Question: In my app I have a list of events and their descriptions, now I want to show the event location on a MapView. So I used a 3dTransition as described in Android api demo (ApiDemo > Views > Animation > 3D Transition). The 3D Transition is working fine, but the problem is after the Transition when MapView is showing, it is flipped 180 degree (see the screen shot below). How can I display the map normally without further rotating the map? I used <URL> Following is my code: Please help...
'''
public class EventsActivity extends MapActivity implements DialogInterface.OnDismissListener {
private EventsItemModel eventsItemModel;
private Integer eventItemId;
private Integer eventCategoryId;
private static MapOverlay mapOverlay;
Drawable marker;
Context context;
private static String MY_LOCATION = "My Location";
private ViewGroup mContainer;
private ImageView mImageView;
private MapView mMapView;
private static boolean isFlipped = false;
@Override
public void onCreate(Bundle savedInstanceState) {
super.onCreate(savedInstanceState);
setContentView(R.layout.event_item_detail);
mContainer = (ViewGroup) findViewById(R.id.event_container);
// Since we are caching large views, we want to keep their cache
// between each animation
mContainer.setPersistentDrawingCache(ViewGroup.PERSISTENT_ANIMATION_CACHE);
mMapView = (MapView) findViewById(R.id.mapview);
mImageView = (ImageView) findViewById(R.id.mapPreview);
mImageView.setOnClickListener(new OnClickListener() {
@Override
public void onClick(View v) {
isFlipped = true;
applyRotation(1, 0, 90);
}
});
try {
eventCategoryId = getIntent().getIntExtra(AppConstants.EVENT_CATEGORY, 0);
eventItemId = getIntent().getIntExtra(AppConstants.EVENT_ID, 0);
}
catch (Exception e) {
e.printStackTrace();
}
}
public void onResume() {
super.onResume();
WeakReference<EventsActivity> weakContext = new WeakReference<EventsActivity>(this);
EventsAsyncTask task = new EventsAsyncTask(weakContext);
task.execute(eventItemId, eventCategoryId);
}
public void onTaskComplete(EventsItemModel eiModel) {
this.eventsItemModel = eiModel;
TextView calTitle = (TextView) findViewById(R.id.news_title);
TextView eventTitle = (TextView) findViewById(R.id.cal_event_title);
TextView calDate = (TextView) findViewById(R.id.cal_date);
TextView calTime = (TextView) findViewById(R.id.cal_time);
TextView calAddress = (TextView) findViewById(R.id.cal_address);
TextView calDescription = (TextView) findViewById(R.id.cal_description);
try {
calTitle.setText(eventsItemModel.getEventsCategory().getTitle());
calTitle.setVisibility(View.VISIBLE);
eventTitle.setText(eventsItemModel.getEventTitle());
calDate.setText(eventsItemModel.getFormattedDateRange());
// TODO:Format start and end time
calTime.setText("Time: " + eventsItemModel.getFormattedStartTime() + " - " + eventsItemModel.getFormattedEndTime());
calAddress.setText(eventsItemModel.getAddress());
calDescription.setText(eventsItemModel.getDescription());
System.out.println("<<<<<<<<< EventsActivity >>>>>>>>> isRead? " + eventsItemModel.getReadUnread());
eventsItemModel.setReadUnread(true);
System.out.println("<<<<<<<<<< EventsActivity >>>>>>>>>> isRead? " + eventsItemModel.getReadUnread());
}
catch (Exception e) {
e.printStackTrace();
}
mMapView.setBuiltInZoomControls(true);
setMapParameters();
createItemizedOverlay();
setLocationMarker(createMarker(R.drawable.location_marker));
showLocationPointOnMap();
}
@Override
public void onDismiss(DialogInterface dialog) {
}
@Override
protected boolean isRouteDisplayed() {
return false;
}
public void createItemizedOverlay() {
mapOverlay = new MapOverlay(this);
}
public void setLocationMarker(Drawable marker) {
mapOverlay.setLocationMarker(marker);
}
public void showLocationPointOnMap() {
GeoPoint geoPoint = new GeoPoint(0, 0);
if (eventsItemModel != null && eventsItemModel.getLatitude() != null && eventsItemModel.getLatitude().length() > 0 && eventsItemModel.getLongitude() != null
&& eventsItemModel.getLongitude().length() > 0) {
try {
geoPoint = new GeoPoint((int) (Double.parseDouble(eventsItemModel.getLatitude()) * 1E6), (int) (Double.parseDouble(eventsItemModel.getLongitude()) * 1E6));
}
catch (NumberFormatException e) {
e.printStackTrace();
}
OverlayItem item = new OverlayItem(geoPoint, MY_LOCATION, null);
mapOverlay.addItem(item);
mMapView.getOverlays().add(mapOverlay);
// move to location
mMapView.getController().animateTo(geoPoint);
// redraw map
mMapView.postInvalidate();
}
}
public void setStreetView(boolean isStreetView) {
mMapView.setStreetView(isStreetView);
}
public void setSatelliteView(boolean isSatelliteView) {
mMapView.setSatellite(isSatelliteView);
}
public void setZoom(int zoomLevel) {
mMapView.getController().setZoom(zoomLevel);
}
private void setMapParameters() {
// setStreetView(true);
// setSatelliteView(false);
setZoom(17);
}
private Drawable createMarker(int iconID) {
// Initialize icon
Drawable icon = getResources().getDrawable(iconID);
icon.setBounds(0, 0, icon.getIntrinsicWidth(), icon.getIntrinsicHeight());
return icon;
}
@Override
protected void onStop() {
// TODO Auto-generated method stub
super.onStop();
}
@Override
protected void onPause() {
// TODO Auto-generated method stub
super.onPause();
}
/**
* Setup a new 3D rotation on the container view.
*
* @param position
* the item that was clicked to show a picture, or -1 to show the list
* @param start
* the start angle at which the rotation must begin
* @param end
* the end angle of the rotation
*/
private void applyRotation(int position, float start, float end) {
// Find the center of the container
final float centerX = mContainer.getWidth() / 2.0f;
final float centerY = mContainer.getHeight() / 2.0f;
// Create a new 3D rotation with the supplied parameter
// The animation listener is used to trigger the next animation
final Rotate3dAnimation rotation = new Rotate3dAnimation(start, end, centerX, centerY, 310.0f, true);
rotation.setDuration(500);
rotation.setFillAfter(true);
rotation.setInterpolator(new AccelerateInterpolator());
rotation.setAnimationListener(new DisplayNextView(position));
mContainer.startAnimation(rotation);
}
/**
* This class listens for the end of the first half of the animation. It then posts a new action that effectively swaps the views when the container is rotated 90 degrees and thus invisible.
*/
private final class DisplayNextView implements Animation.AnimationListener {
private final int mPosition;
private DisplayNextView(int position) {
mPosition = position;
}
public void onAnimationStart(Animation animation) {
}
public void onAnimationEnd(Animation animation) {
mContainer.post(new SwapViews(mPosition));
}
public void onAnimationRepeat(Animation animation) {
// Do nothing!!
}
}
/**
* This class is responsible for swapping the views and start the second half of the animation.
*/
private final class SwapViews implements Runnable {
private final int mPosition;
public SwapViews(int position) {
mPosition = position;
}
public void run() {
final float centerX = mContainer.getWidth() / 2.0f;
final float centerY = mContainer.getHeight() / 2.0f;
Rotate3dAnimation rotation;
if (mPosition > -1) {
mImageView.setVisibility(View.GONE);
mMapView.setVisibility(View.VISIBLE);
mMapView.requestFocus();
rotation = new Rotate3dAnimation(90, 180, centerX, centerY, 310.0f, false);
rotation.reset();
}
else {
mMapView.setVisibility(View.GONE);
mImageView.setVisibility(View.VISIBLE);
mImageView.requestFocus();
rotation = new Rotate3dAnimation(90, 0, centerX, centerY, 310.0f, false);
}
rotation.setDuration(100);
rotation.setFillAfter(true);
rotation.setInterpolator(new DecelerateInterpolator());
mContainer.startAnimation(rotation);
}
}
@Override
public void onBackPressed() {
if (isFlipped) {
applyRotation(-1, 180, 90);
isFlipped = false;
}
else {
super.onBackPressed();
}
}
}
'''

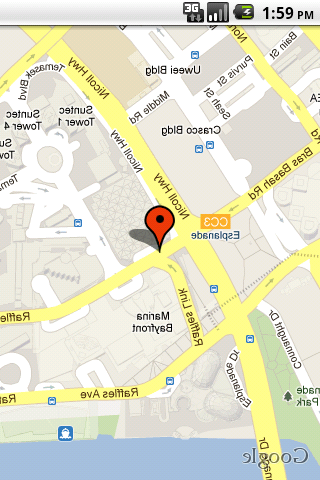
Answer: The solution I found was as follows, any other elegant solution is highly appreciated:
Changed the degree of rotation as follows:
'''
if (mPosition > -1) {
mImageView.setVisibility(View.GONE);
mMapView.setVisibility(View.VISIBLE);
mMapView.requestFocus();
rotation = new Rotate3dAnimation(-90, 0, centerX, centerY, 310.0f, false);
rotation.reset();
}
'''
and
'''
@Override
public void onBackPressed() {
if (isFlipped) {
applyRotation(-1, 0, -90);
isFlipped = false;
}
else {
super.onBackPressed();
}
}
'''
That's it!! :)